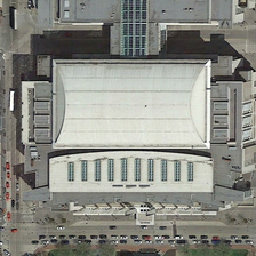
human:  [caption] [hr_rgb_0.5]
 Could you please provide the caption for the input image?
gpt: Several buildings and rectangular central buildings near green trees.

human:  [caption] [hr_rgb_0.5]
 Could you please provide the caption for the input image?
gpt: A rectangular central building near several buildings and green trees.

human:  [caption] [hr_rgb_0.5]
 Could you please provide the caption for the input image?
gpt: The center is full of ups and downs and excitement.

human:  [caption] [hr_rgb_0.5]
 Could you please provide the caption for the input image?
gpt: The center has a wavy structure, which is vivid and spectacular.

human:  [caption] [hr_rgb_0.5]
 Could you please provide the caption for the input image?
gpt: The center is wavy, vivid and spectacular.